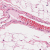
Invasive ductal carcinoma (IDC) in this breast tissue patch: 0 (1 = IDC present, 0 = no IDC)